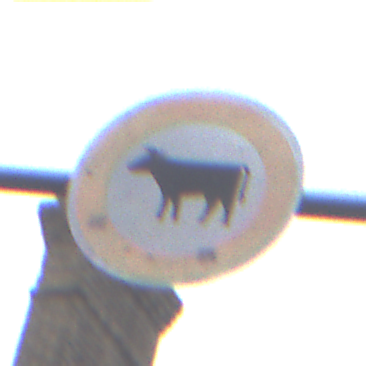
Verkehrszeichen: VerbotViehtrieb
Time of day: MorningAfternoon
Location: Outdoor (Urban)
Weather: Overcast
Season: NotSpecified
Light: Natural